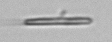
Label: fiber